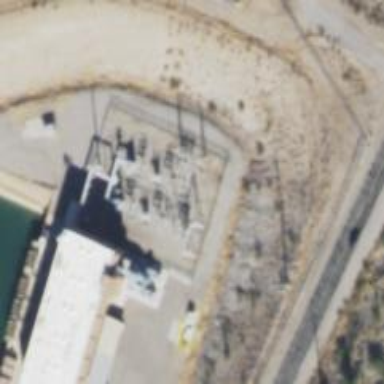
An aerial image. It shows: Switch used for power control.